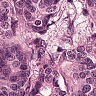
Metastatic tissue present: yes